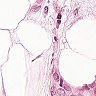
Metastatic tissue present: yes